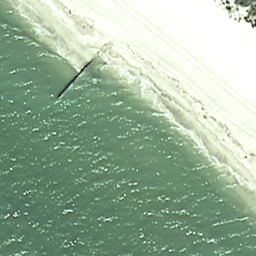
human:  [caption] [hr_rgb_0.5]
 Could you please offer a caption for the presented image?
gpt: This is a peaceful beach with white sands and green waters .

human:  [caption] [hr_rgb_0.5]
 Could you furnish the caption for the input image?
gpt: This is a beach with green-blue sea and sands .

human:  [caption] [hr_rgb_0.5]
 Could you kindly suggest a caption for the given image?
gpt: A peaceful white sand beach with clear green waters .

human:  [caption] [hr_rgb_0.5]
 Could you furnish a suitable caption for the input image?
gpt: The beach is peaceful with green-blue waters and white sands .

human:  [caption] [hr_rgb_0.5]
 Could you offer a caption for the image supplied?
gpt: A beautiful beach with white sands and green waters .